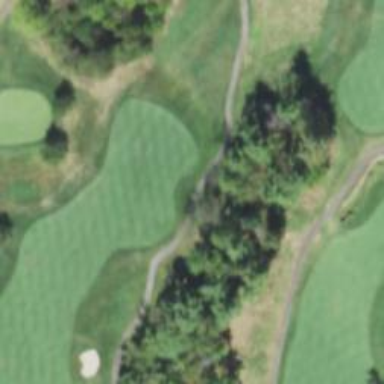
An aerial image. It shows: Path for both roads and golfers.